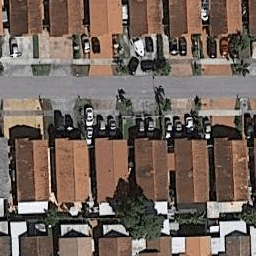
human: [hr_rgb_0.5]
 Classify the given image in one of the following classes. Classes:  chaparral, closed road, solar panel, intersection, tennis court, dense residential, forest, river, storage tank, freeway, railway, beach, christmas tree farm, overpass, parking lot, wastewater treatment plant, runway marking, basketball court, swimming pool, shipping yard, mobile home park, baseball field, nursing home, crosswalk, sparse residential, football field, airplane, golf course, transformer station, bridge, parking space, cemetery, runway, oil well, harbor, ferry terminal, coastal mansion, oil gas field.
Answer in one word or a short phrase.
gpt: dense residential